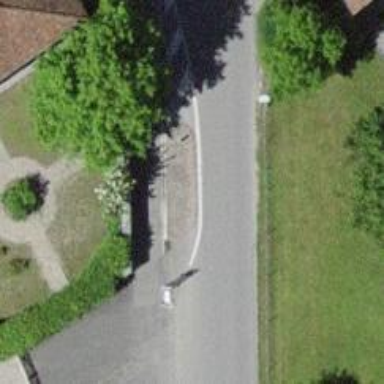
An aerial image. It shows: Chicane for traffic calming.